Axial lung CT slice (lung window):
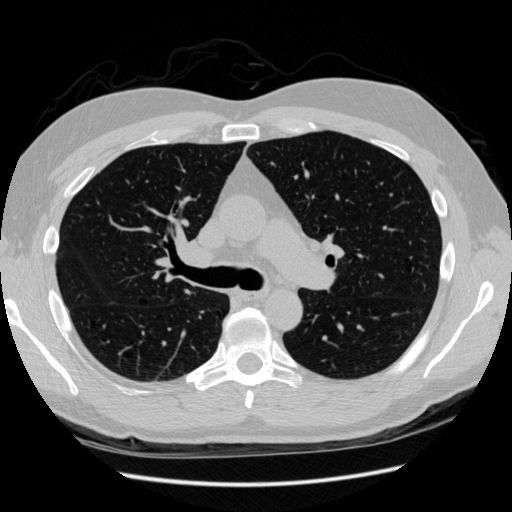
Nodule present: no